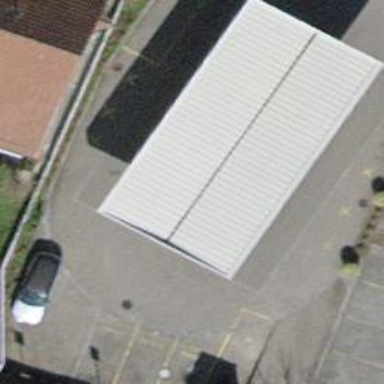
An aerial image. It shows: Fuel station.